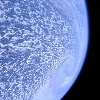
Label: cloud